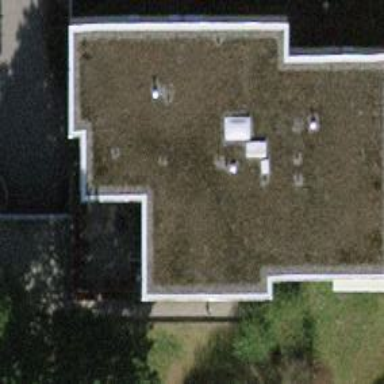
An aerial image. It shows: Light grey apartment building with grey roof.